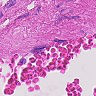
Metastatic tissue present: no